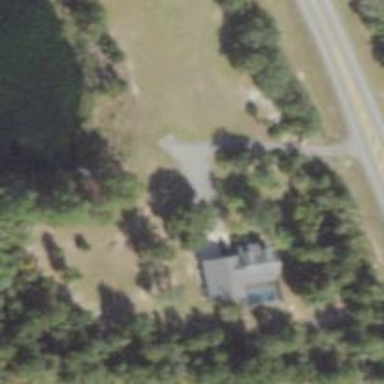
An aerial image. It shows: Driveway leading to service road.